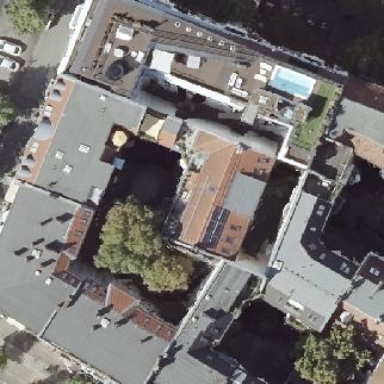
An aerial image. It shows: Residential building with grey exterior and red gambrel roof made of roof tiles.